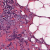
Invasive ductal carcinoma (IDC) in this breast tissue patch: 1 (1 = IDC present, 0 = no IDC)